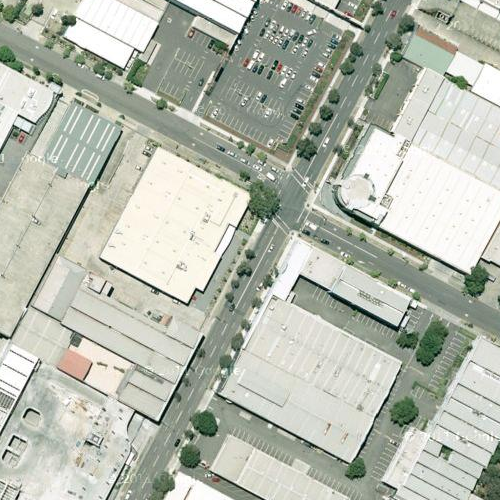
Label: sydney